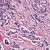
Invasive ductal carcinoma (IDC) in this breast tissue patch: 1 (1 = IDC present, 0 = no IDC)